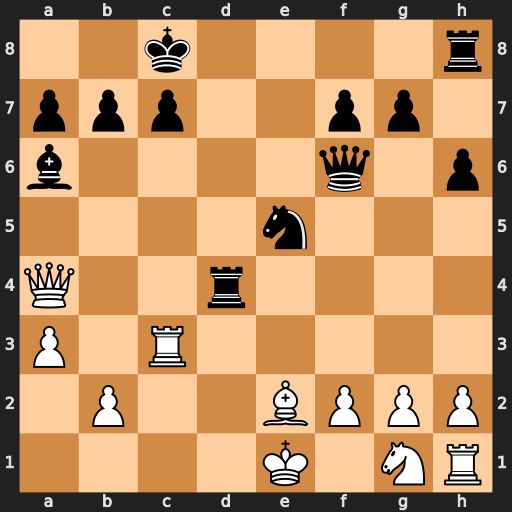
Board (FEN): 2k4r/ppp2pp1/b4q1p/4n3/Q2r4/P1R5/1P2BPPP/4K1NR
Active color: w
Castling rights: K
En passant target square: -
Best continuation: Qxd4